Interaction volume radius: 5 \u00c5
Interaction volume height: 35 \u00c5
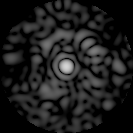
Disorder parameter: 0.8509